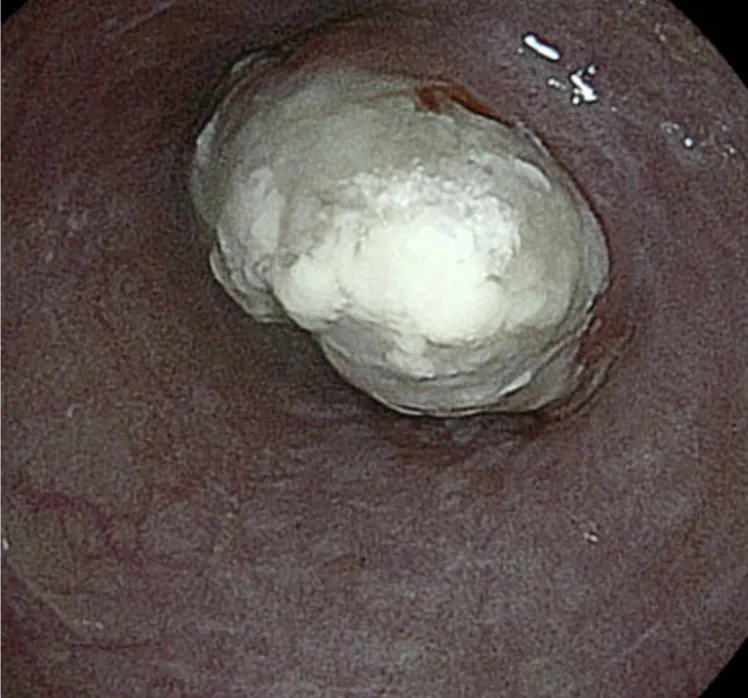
Upper gastrointestinal endoscopy imaging. . The upper gastrointestinal endoscopic examination shows a protruding tumor in the lower thoracic esophagus.
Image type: endoscopy (gi_endoscopy)